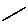
Label: line